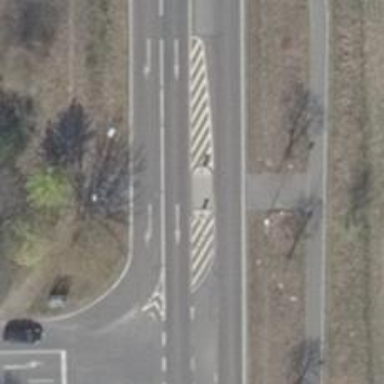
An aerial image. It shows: Uncontrolled road crossing with pedestrian island.